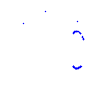
Particle: kaon